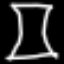
Label: hourglass